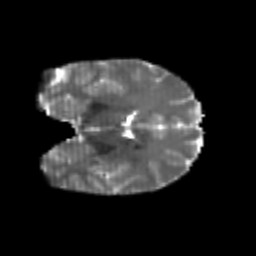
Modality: T2w
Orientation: coronal
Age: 24
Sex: male
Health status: healthy
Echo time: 0.074 s